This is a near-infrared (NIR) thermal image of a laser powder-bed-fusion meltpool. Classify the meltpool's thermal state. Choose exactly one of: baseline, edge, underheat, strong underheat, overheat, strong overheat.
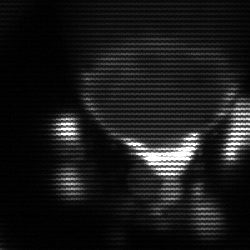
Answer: edge